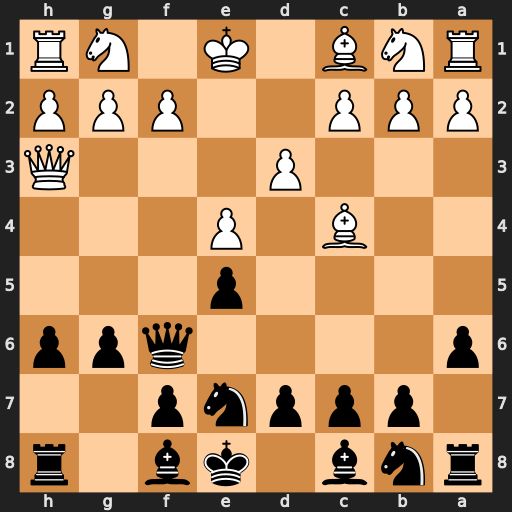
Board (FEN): rnb1kb1r/1pppnp2/p4qpp/4p3/2B1P3/3P3Q/PPP2PPP/RNB1K1NR
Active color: b
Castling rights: KQkq
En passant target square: -
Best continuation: d5 Qf3 Qxf3 Nxf3 dxc4